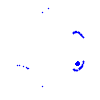
Particle: electron